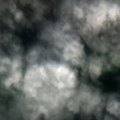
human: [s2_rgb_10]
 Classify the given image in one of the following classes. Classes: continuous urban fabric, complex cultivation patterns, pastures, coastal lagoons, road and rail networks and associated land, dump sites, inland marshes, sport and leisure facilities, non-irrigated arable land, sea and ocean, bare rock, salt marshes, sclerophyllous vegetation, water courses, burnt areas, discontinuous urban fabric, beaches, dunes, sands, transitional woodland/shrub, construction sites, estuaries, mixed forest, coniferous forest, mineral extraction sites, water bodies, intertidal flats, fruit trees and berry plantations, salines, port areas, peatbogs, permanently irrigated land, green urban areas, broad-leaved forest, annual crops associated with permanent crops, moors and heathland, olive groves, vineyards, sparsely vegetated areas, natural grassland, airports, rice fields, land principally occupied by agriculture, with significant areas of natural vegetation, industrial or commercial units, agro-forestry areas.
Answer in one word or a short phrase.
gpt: discontinuous urban fabric, pastures, broad-leaved forest